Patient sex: F
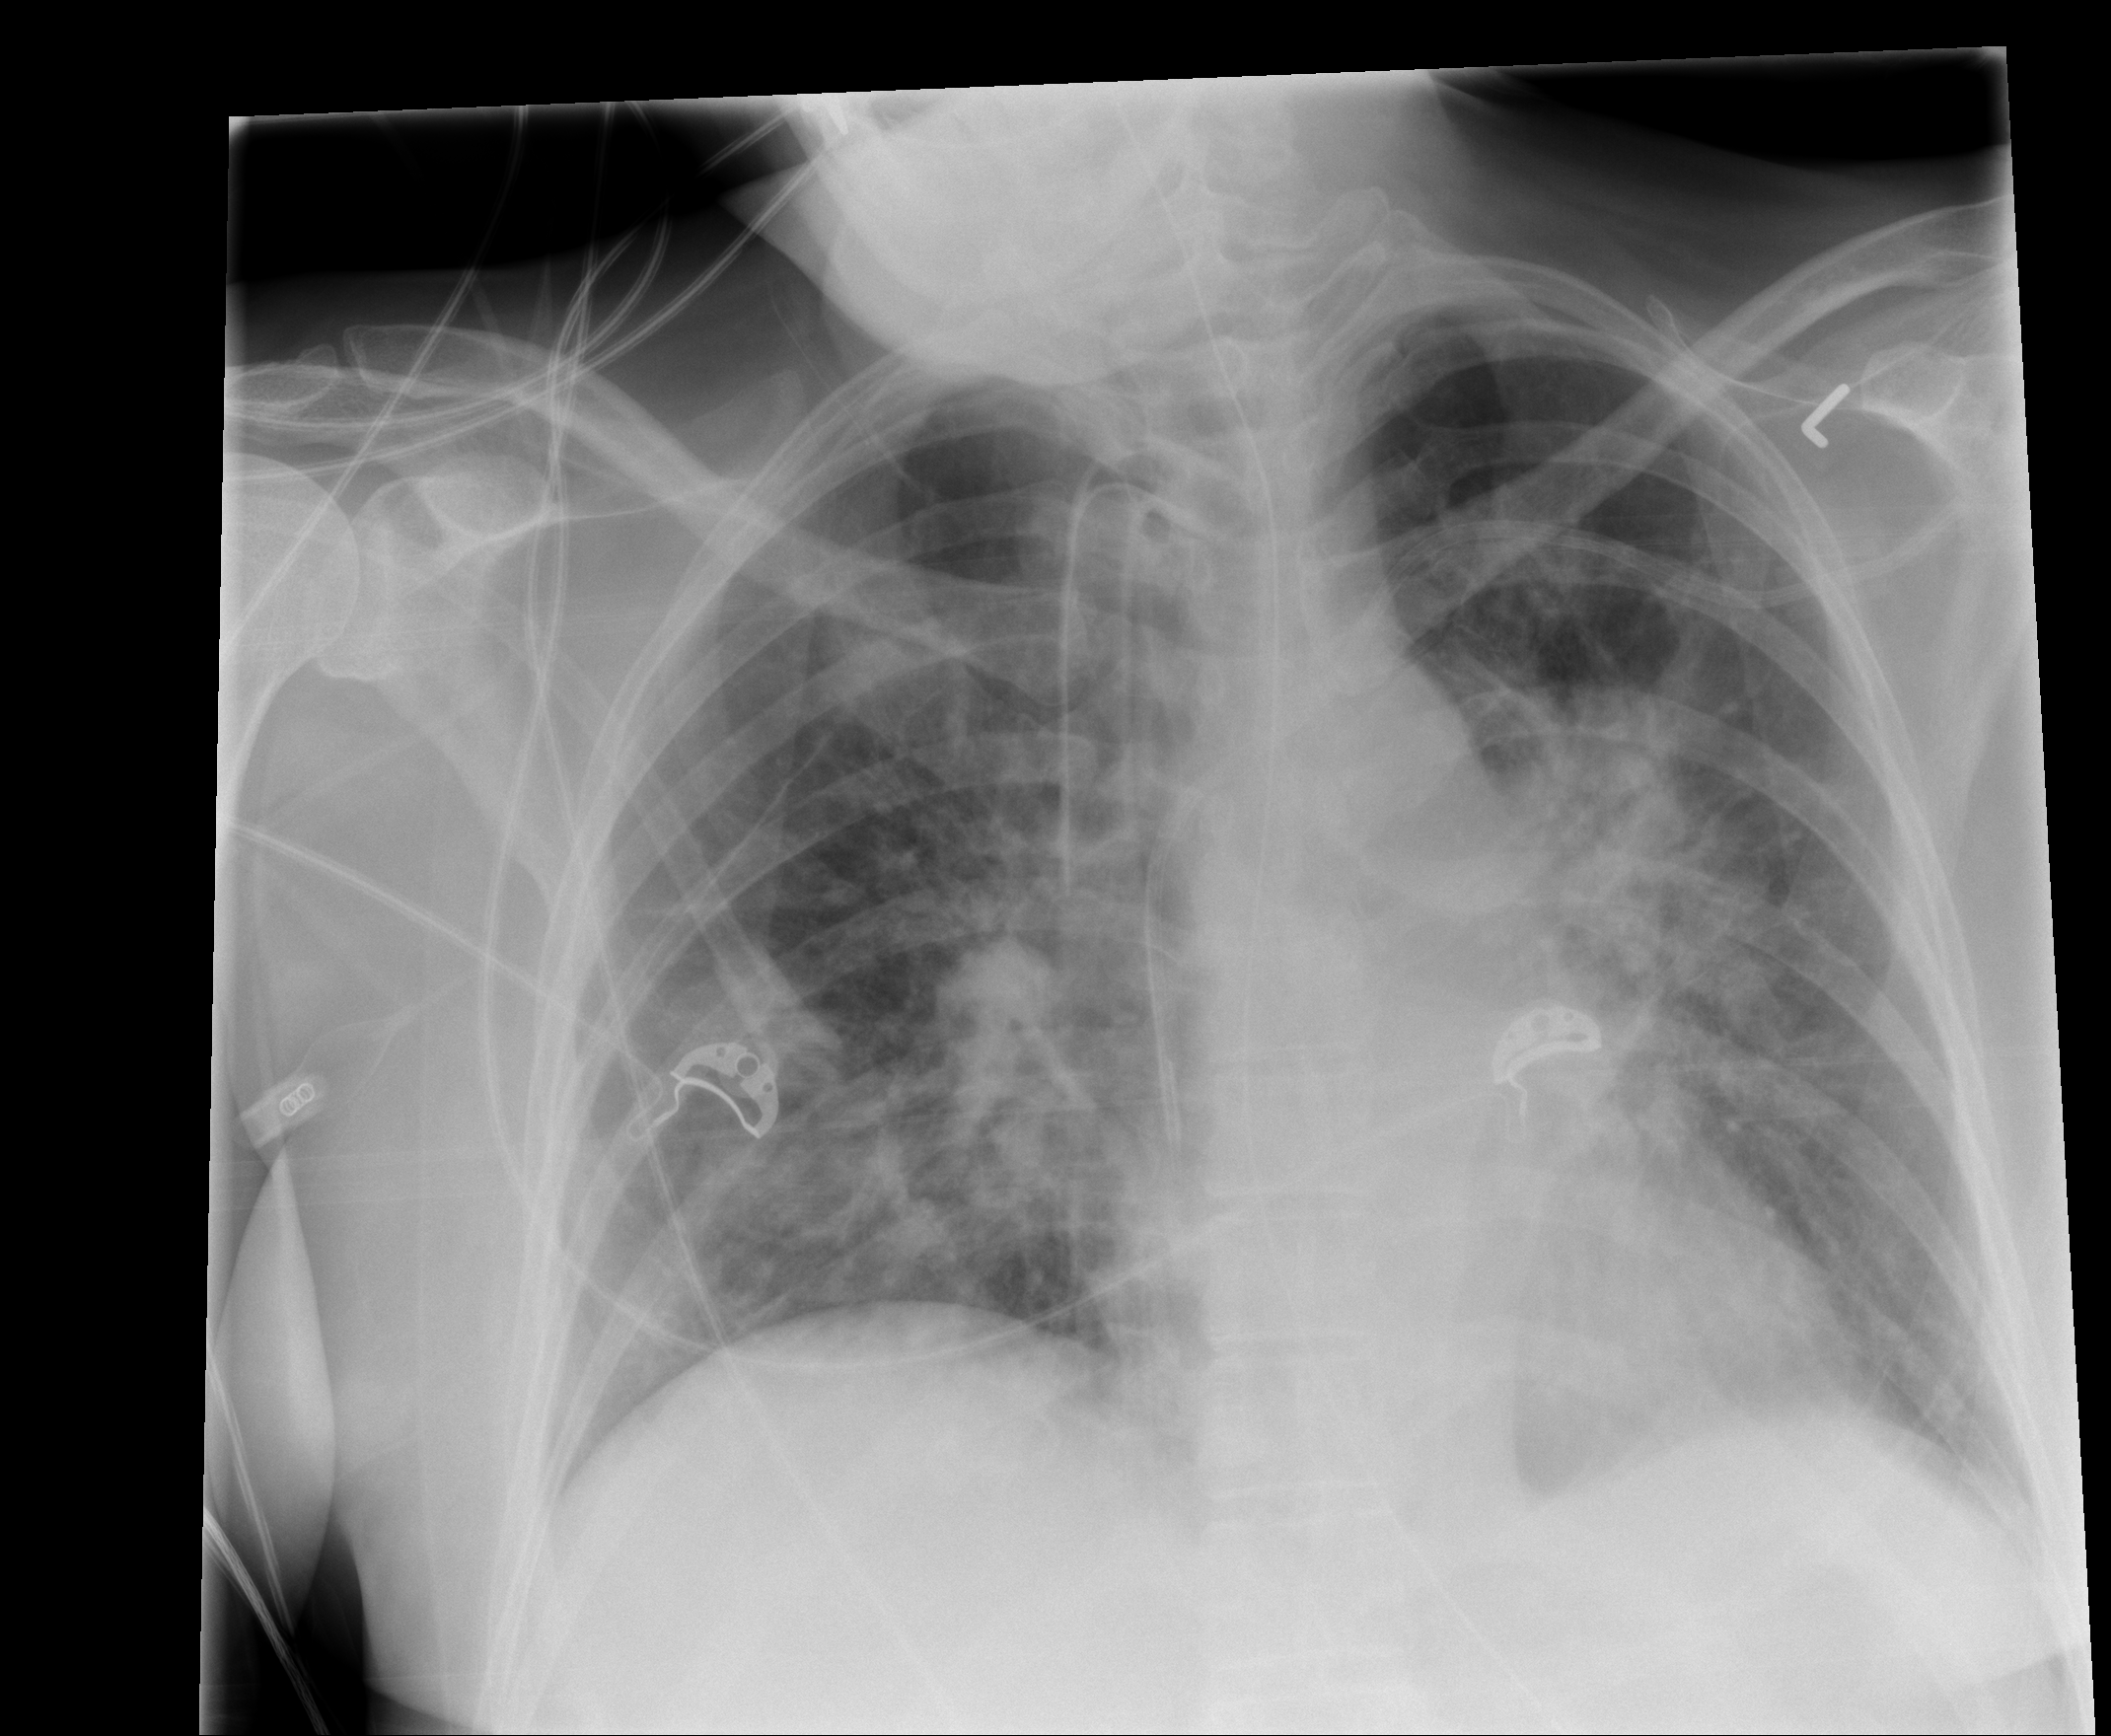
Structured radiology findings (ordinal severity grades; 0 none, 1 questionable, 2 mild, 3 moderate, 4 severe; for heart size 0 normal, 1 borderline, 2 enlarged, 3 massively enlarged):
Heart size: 0
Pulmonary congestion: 0
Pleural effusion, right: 0
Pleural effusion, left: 0
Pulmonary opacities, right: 2
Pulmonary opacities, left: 2
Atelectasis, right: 2
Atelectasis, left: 2